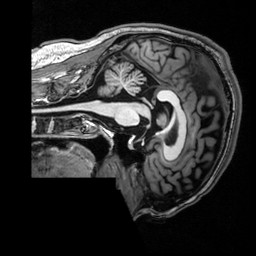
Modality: T1w
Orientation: sagittal
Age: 29
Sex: male
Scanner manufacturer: siemens
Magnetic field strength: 3 T
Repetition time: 2.53 s
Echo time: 0.00339 s